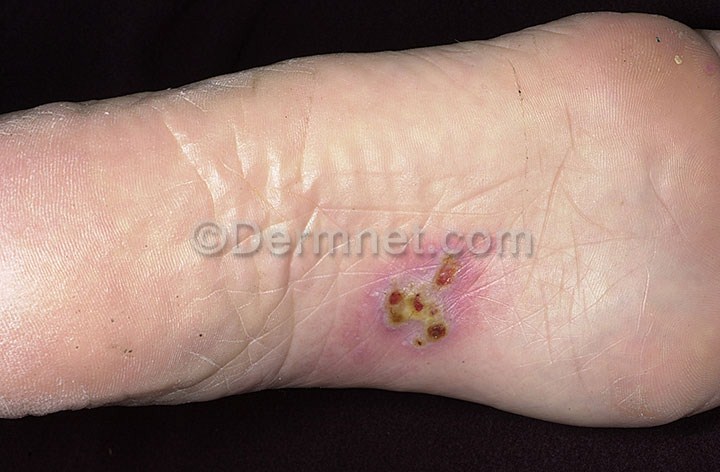
Disease: Warts Molluscum and other Viral Infections